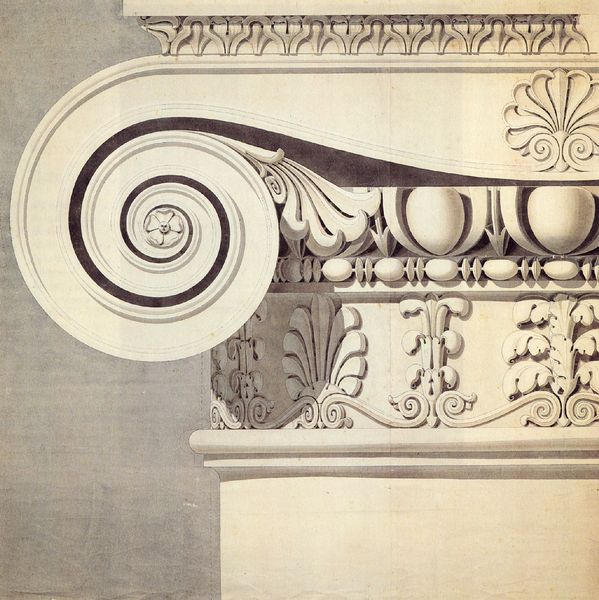
Titel: Zeichnung von dem ionischen Kapitell für den Portikus der Schloßkirche
Künstler: Christian Frederik Hansen
Schlagwörter: blätter, weiß, bäume, blume, blumen, geschwungen, skizze, säule, zeichnung, muster, ornament, architektur, klassizismus, jugendstil, floral, verzierung, entwurf, palette, schema, kapitell, gesims, ionisch, plan, volute, schnecke, schaft, spirale, eierstab, kapitel, akanthus, architekturzeichnung, ionische ordnung, gesimst, sphäre, perlenstab, spiral, kapital, astagral